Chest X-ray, PA view. Patient: 40 years old, sex M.
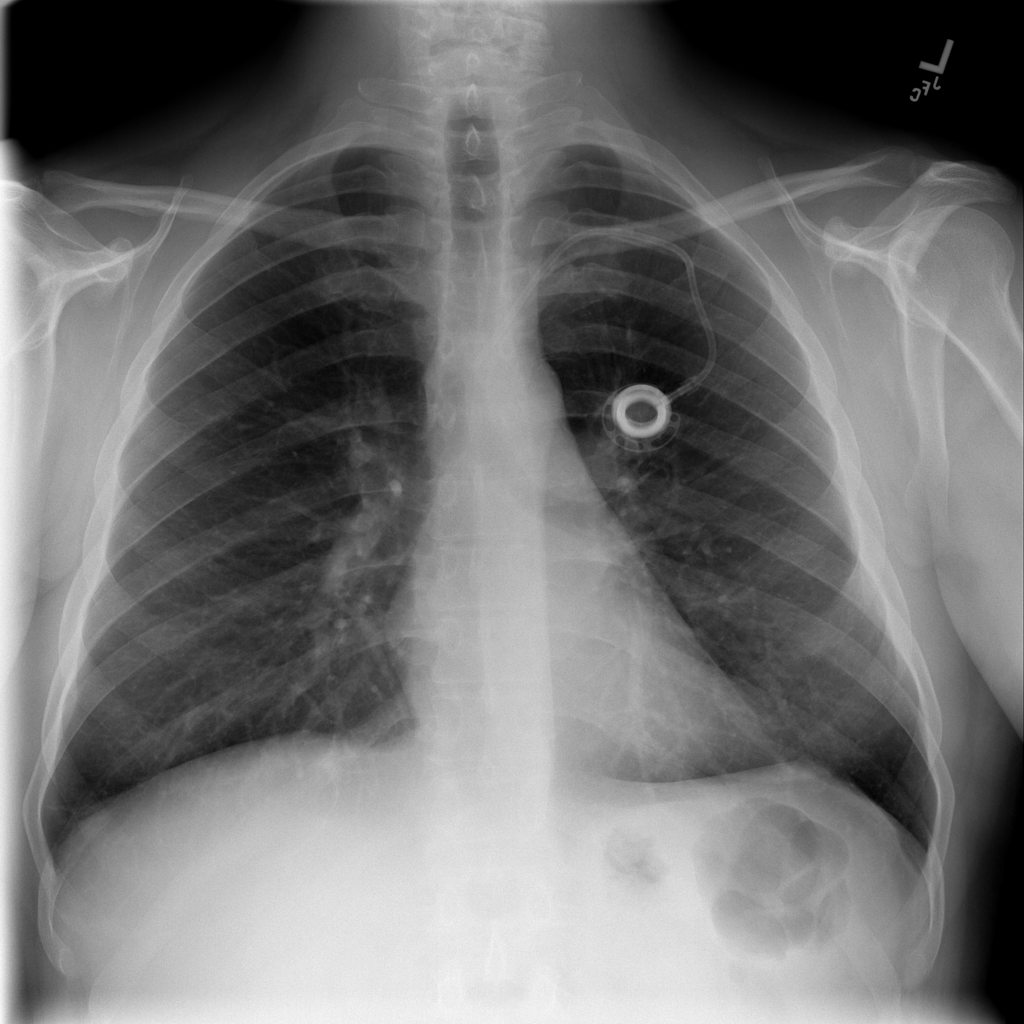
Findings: No Finding